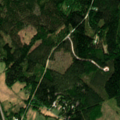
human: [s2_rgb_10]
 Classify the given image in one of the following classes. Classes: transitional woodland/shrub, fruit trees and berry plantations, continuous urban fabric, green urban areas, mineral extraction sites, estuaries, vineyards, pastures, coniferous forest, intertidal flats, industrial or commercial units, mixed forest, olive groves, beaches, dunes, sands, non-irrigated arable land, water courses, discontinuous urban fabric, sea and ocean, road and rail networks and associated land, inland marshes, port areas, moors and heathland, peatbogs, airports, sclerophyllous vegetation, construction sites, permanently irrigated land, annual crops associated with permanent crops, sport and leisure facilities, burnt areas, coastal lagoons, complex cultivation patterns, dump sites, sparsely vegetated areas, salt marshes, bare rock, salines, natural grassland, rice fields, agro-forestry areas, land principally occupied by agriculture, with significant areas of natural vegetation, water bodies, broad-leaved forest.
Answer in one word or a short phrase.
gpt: land principally occupied by agriculture, with significant areas of natural vegetation, coniferous forest, mixed forest